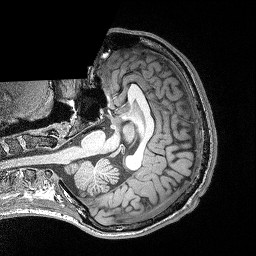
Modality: T1w
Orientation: axial
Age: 29
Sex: male
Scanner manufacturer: siemens
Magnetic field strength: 3 T
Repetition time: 2.4 s
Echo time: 0.03 s